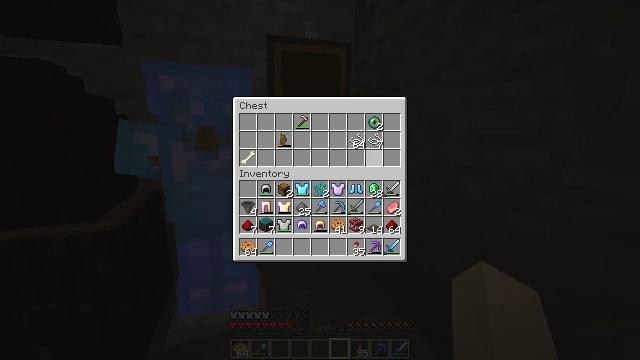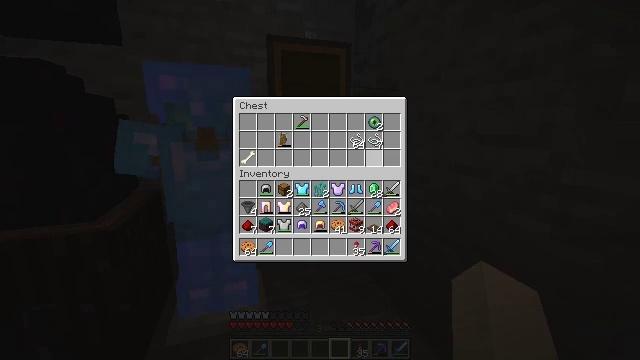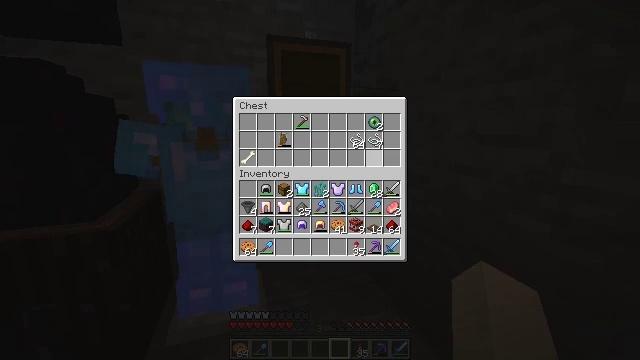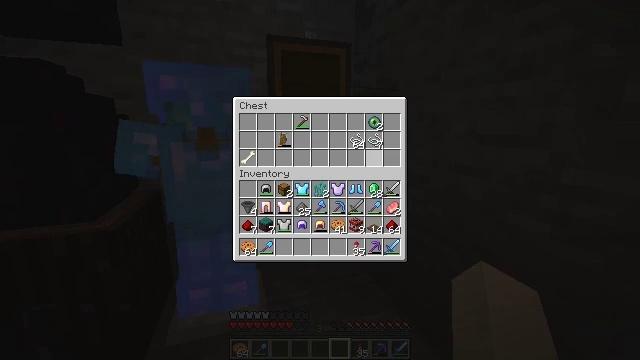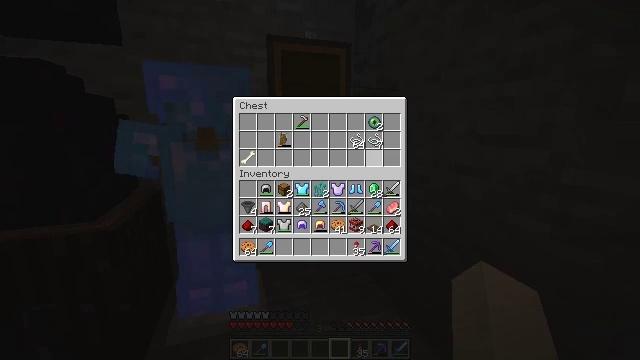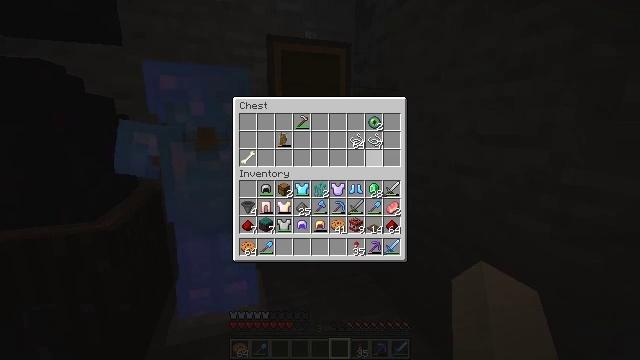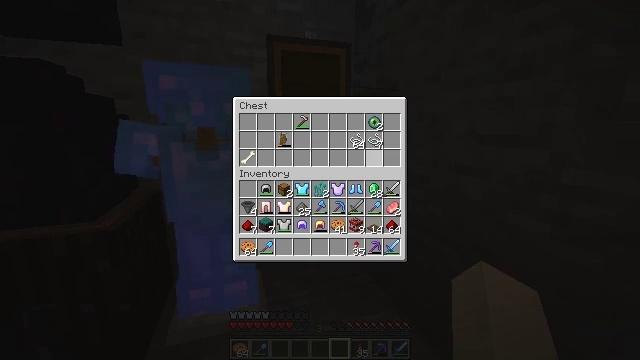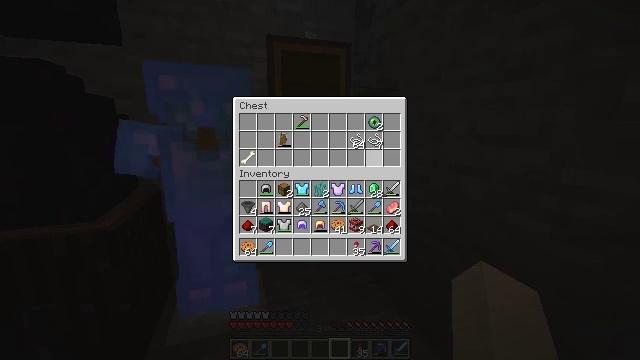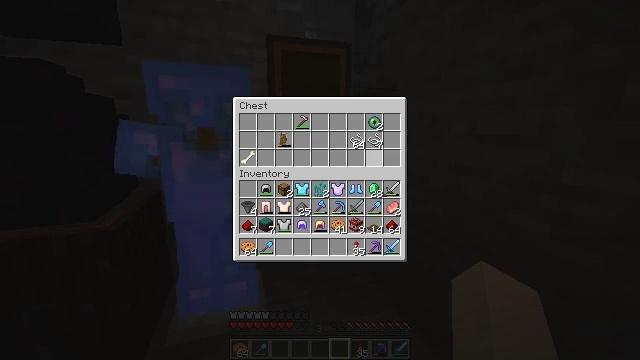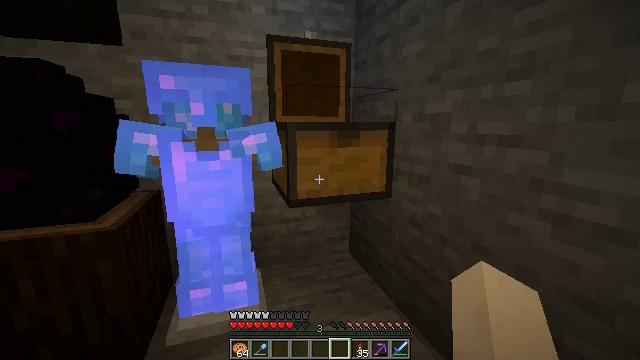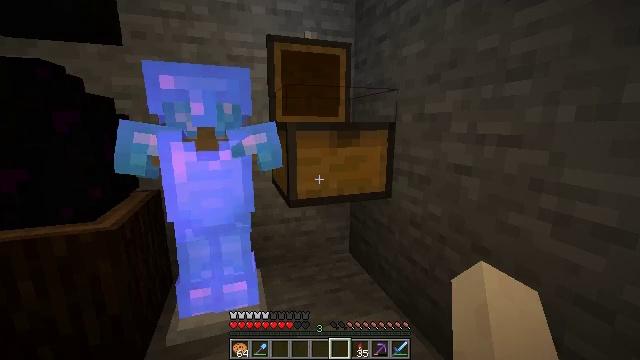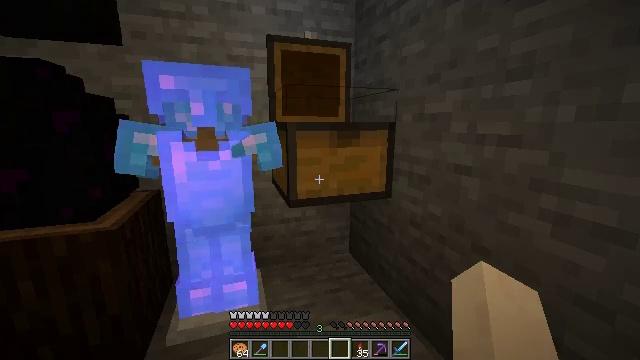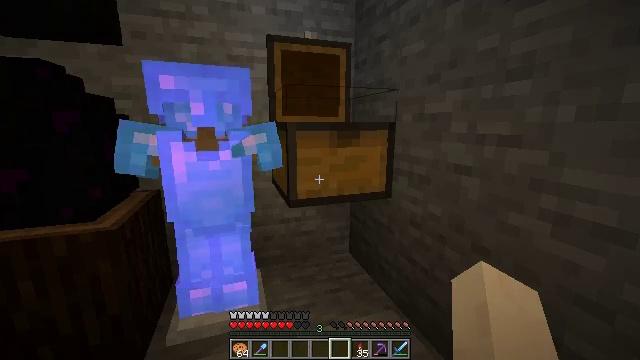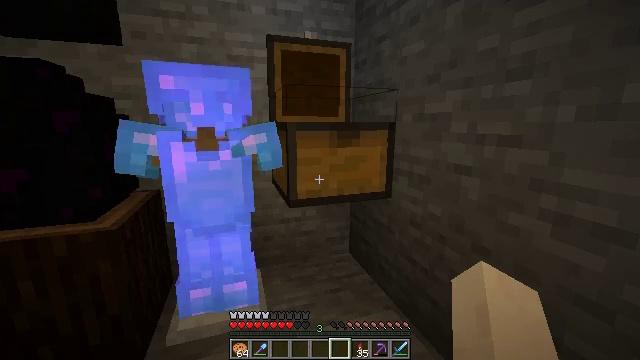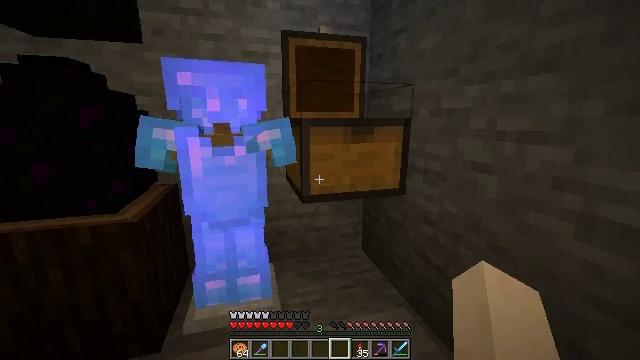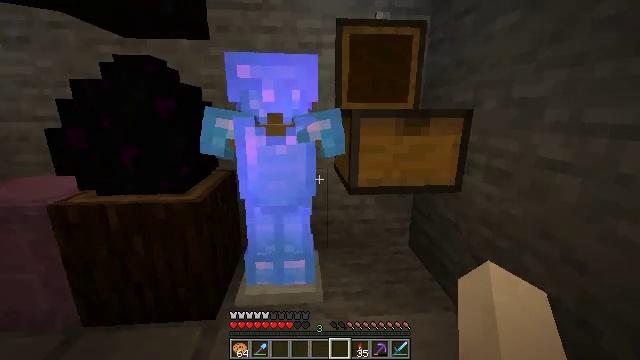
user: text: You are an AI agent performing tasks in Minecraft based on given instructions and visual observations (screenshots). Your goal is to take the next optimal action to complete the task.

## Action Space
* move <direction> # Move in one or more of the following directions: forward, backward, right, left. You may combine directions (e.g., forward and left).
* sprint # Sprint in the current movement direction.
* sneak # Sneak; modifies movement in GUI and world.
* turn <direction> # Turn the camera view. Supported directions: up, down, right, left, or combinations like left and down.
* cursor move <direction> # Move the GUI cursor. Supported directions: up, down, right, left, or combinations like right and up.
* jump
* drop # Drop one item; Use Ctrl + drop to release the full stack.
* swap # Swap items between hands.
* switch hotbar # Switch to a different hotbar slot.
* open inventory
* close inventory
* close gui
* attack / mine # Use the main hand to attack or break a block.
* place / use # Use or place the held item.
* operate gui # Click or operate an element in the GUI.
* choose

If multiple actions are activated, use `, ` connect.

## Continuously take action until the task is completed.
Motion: motion action
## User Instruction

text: Take gold nuggets and a carrot to craft a golden carrot.
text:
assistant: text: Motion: no_op
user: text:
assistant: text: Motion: no_op
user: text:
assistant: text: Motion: no_op
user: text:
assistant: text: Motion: no_op
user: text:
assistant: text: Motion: no_op
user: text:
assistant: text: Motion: no_op
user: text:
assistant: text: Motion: no_op
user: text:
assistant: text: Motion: no_op
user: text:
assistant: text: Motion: no_op
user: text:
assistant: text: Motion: no_op
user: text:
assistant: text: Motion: no_op
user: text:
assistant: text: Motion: no_op
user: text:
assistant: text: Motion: no_op
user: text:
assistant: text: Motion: turn left
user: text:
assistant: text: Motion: turn left and down
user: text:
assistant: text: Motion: turn left and down
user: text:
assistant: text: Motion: turn left and down
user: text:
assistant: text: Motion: turn left
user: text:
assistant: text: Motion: no_op
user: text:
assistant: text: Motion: no_op
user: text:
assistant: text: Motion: no_op
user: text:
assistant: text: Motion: no_op
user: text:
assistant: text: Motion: no_op
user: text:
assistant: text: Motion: no_op
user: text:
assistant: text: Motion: no_op
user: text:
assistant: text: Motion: no_op
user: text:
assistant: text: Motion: no_op
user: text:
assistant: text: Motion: no_op
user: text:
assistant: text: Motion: no_op
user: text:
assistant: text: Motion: no_op